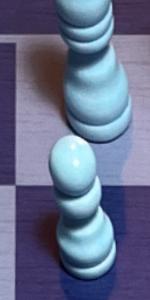
Label: Pawn_White